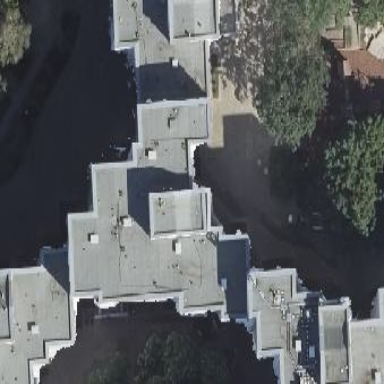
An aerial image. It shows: Flat-roofed apartment building with white facade.